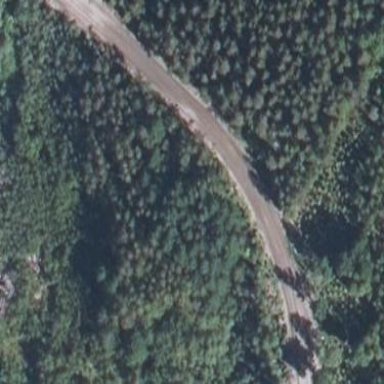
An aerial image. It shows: Evergreen needle-leaved forest.